Question: I want to update my RCP with a Windows Service (.jar) who will check an UpdateServer for newer version. This would look like this:

Afterall I need a few hints for this steps:
- - -
If someone would have some hints or perhaps a better approach, I would reall appreciate
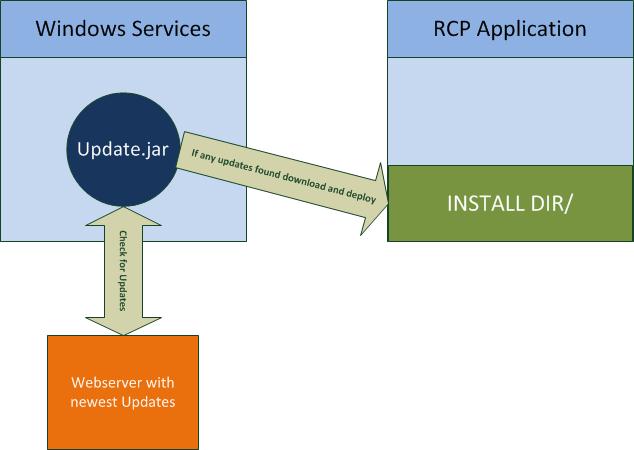
Answer: Groovy colors! .)
1. it should not matter how you start your updater: as a service or from any task scheduler
2. p2 director application does everything what you request. you have just to configure it properly
3. you have to take care in case you want to update a running application and if the application is going to start in the middle of such update. do you really need such design?